Question: A question about List;

When i have '"List<PlugwiseMessage> msg"' with the value's from the picture :
I only get PlugwiseLib.BLL.BC.PlugwiseMessage as output.
But how can i see the value's from '_message, _owner and _type' on my screen ?
or the value's of 'Message, Owner, and Type'?
And can somebody explain the difference to me ?
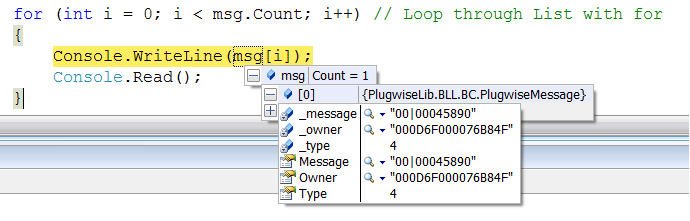
Answer: Your list has a collection of 'PlugwiseLib.BLL.BC.PlugwiseMessage' objects. Message, Owner and Type are properties on the object. The _message, _owner and _type variables are the backing fields that are exposed by the properties.
When you are doing the console output, you are calling '.ToString()' on the 'PlugwiseMessage' object. The default behavior of 'ToString()' is to print the name of the object. If you want to display the properties you will need to add several lines
'''
Console.WriteLine(msg[i].Message);
Console.WriteLine(msg[i].Owner);
Console.WriteLine(msg[i].Type);
'''